Aerial crown-view tile of a tropical tree (Barro Colorado Island, Panama), acquired 20250124:
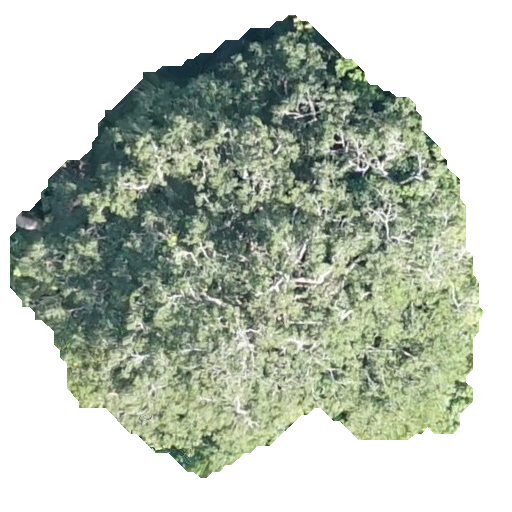
Species: Handroanthus guayacan
GBIF accepted scientific name: Handroanthus guayacan
Crown area: 221.518 m²